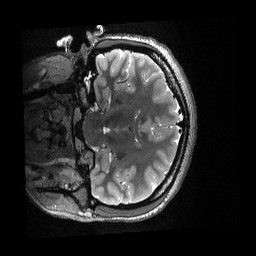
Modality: T2w
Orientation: coronal
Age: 20
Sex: female
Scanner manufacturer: siemens
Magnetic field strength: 3 T
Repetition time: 3.2 s
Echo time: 0.563 s